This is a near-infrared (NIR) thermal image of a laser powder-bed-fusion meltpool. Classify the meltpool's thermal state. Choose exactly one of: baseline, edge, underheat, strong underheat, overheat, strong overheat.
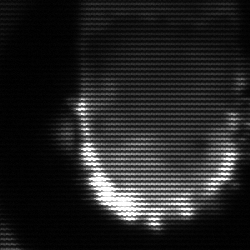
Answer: baseline